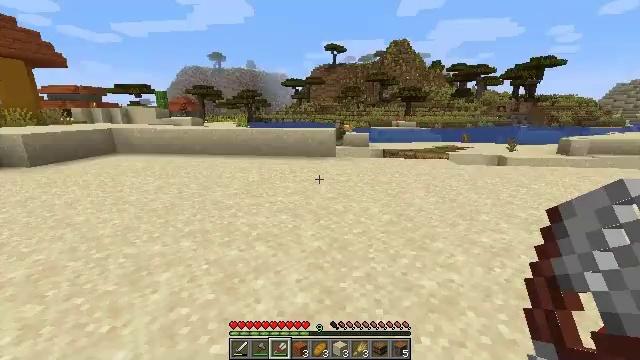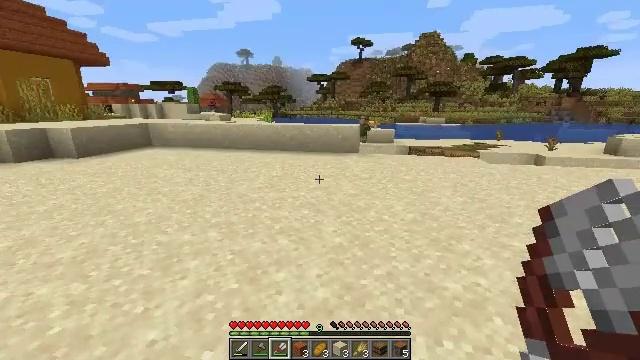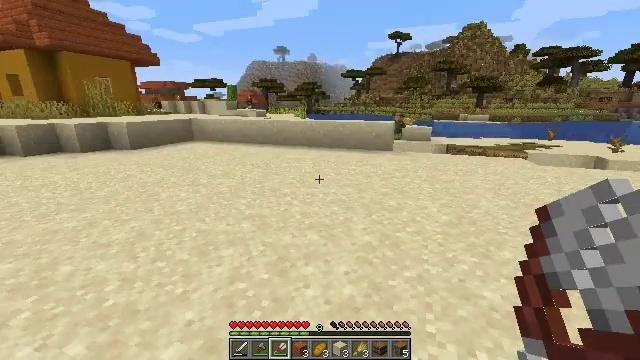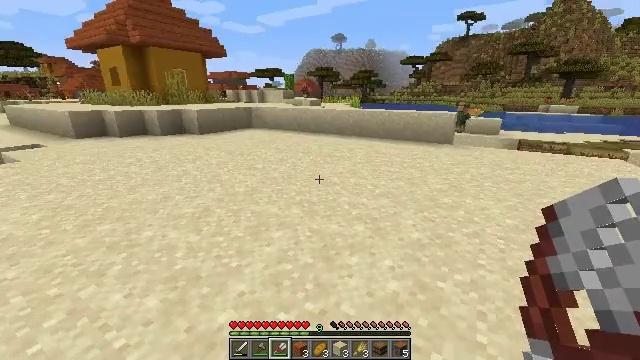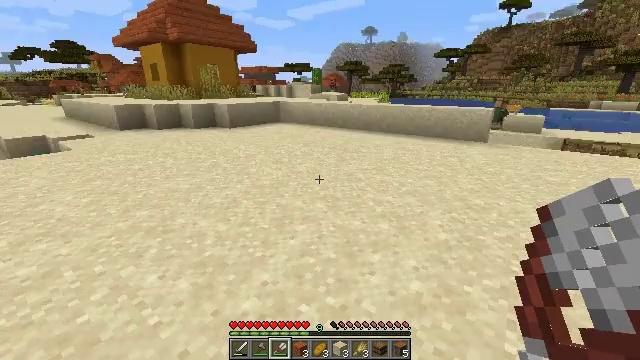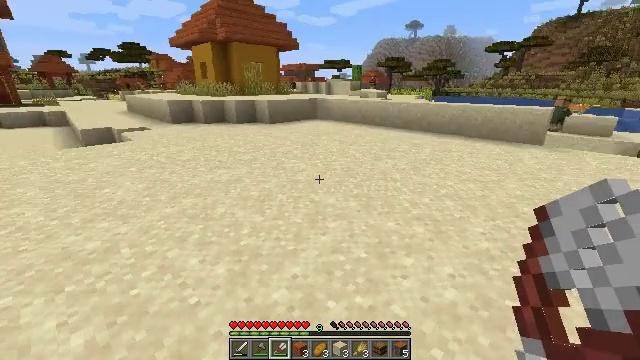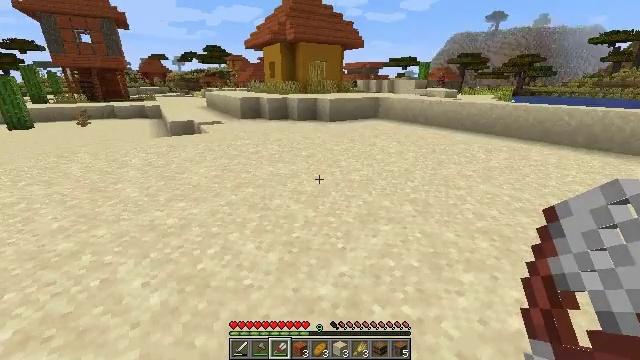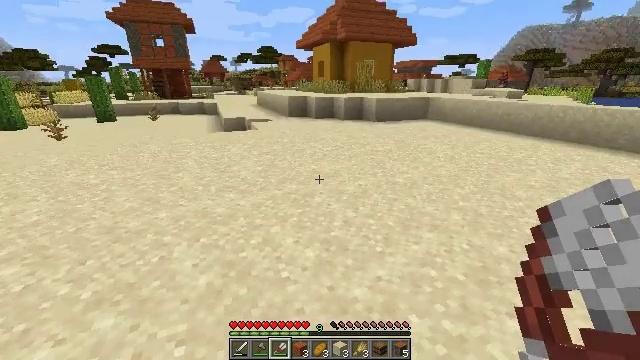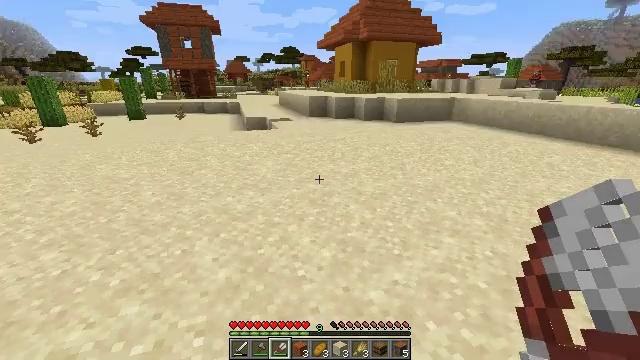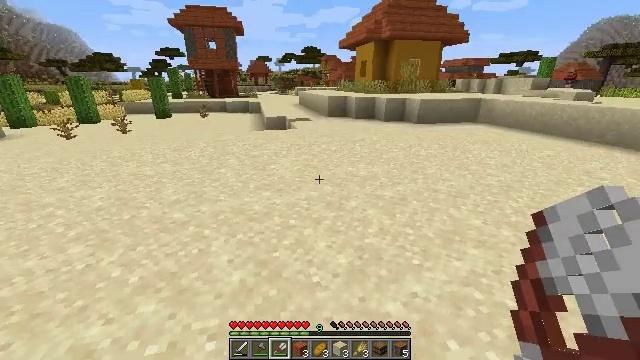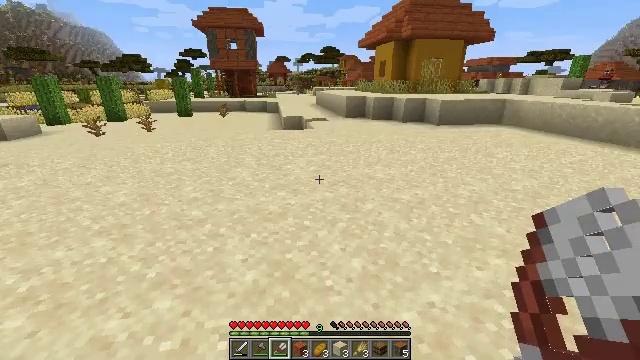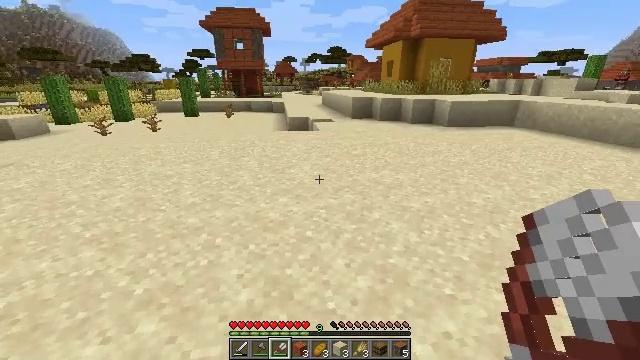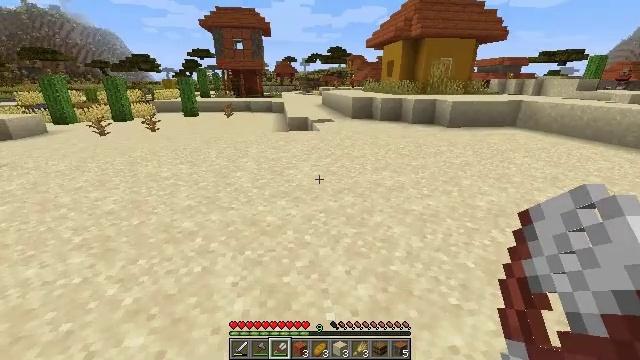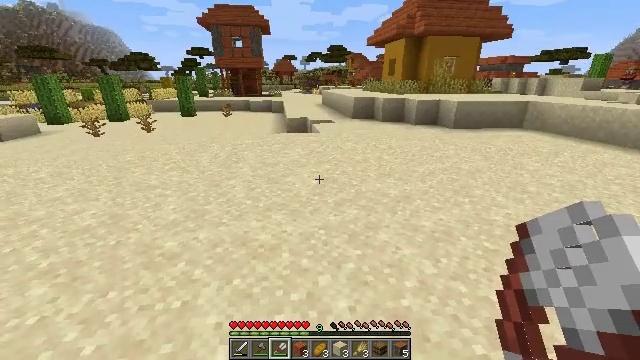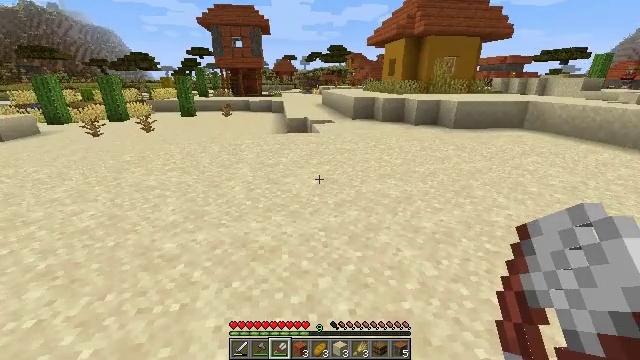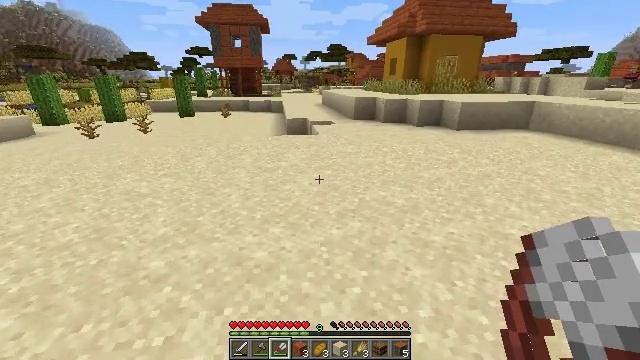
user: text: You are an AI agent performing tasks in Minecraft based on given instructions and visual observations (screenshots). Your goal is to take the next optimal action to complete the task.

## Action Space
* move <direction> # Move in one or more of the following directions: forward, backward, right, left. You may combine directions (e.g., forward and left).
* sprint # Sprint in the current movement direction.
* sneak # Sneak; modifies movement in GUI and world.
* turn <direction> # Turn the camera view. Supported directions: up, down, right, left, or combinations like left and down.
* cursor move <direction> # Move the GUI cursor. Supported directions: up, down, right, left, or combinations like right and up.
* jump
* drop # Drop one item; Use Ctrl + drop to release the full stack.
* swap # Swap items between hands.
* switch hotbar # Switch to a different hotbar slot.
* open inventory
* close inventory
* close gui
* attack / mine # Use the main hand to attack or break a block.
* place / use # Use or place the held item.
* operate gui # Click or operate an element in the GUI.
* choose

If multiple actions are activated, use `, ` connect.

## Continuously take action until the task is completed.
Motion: motion action
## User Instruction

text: Drop a bread.
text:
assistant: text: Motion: turn left
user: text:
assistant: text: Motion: turn left
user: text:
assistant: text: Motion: turn left and down
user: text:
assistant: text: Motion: turn left and down
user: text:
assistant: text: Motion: turn left
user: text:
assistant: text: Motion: turn left
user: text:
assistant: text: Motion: turn left
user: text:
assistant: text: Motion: turn left
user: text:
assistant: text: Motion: move forward, turn left
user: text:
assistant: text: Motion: move forward, turn left
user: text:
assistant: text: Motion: move forward, turn left
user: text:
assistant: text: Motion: move forward
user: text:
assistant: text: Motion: move forward
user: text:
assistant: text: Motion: move forward
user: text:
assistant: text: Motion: move forward
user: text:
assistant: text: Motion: move forward
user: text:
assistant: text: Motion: move forward
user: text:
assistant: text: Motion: move forward
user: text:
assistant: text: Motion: move forward, turn right
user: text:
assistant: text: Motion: move forward
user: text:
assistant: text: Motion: move forward
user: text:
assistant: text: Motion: move forward, turn right
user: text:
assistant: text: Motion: move forward, turn right
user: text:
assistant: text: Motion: move forward
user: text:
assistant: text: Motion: move forward
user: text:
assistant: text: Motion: move forward
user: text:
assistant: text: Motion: move forward
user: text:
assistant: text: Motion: move forward
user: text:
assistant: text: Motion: move forward
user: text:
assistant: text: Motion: move forward, turn right and down